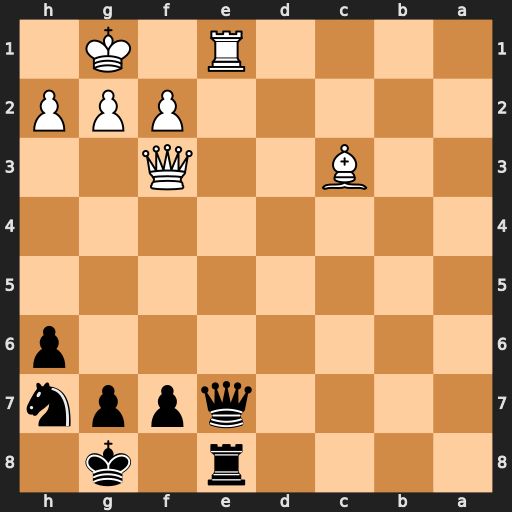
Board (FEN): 4r1k1/4qppn/7p/8/8/2B2Q2/5PPP/4R1K1
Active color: b
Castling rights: -
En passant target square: -
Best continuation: Qxe1+ Bxe1 Rxe1#